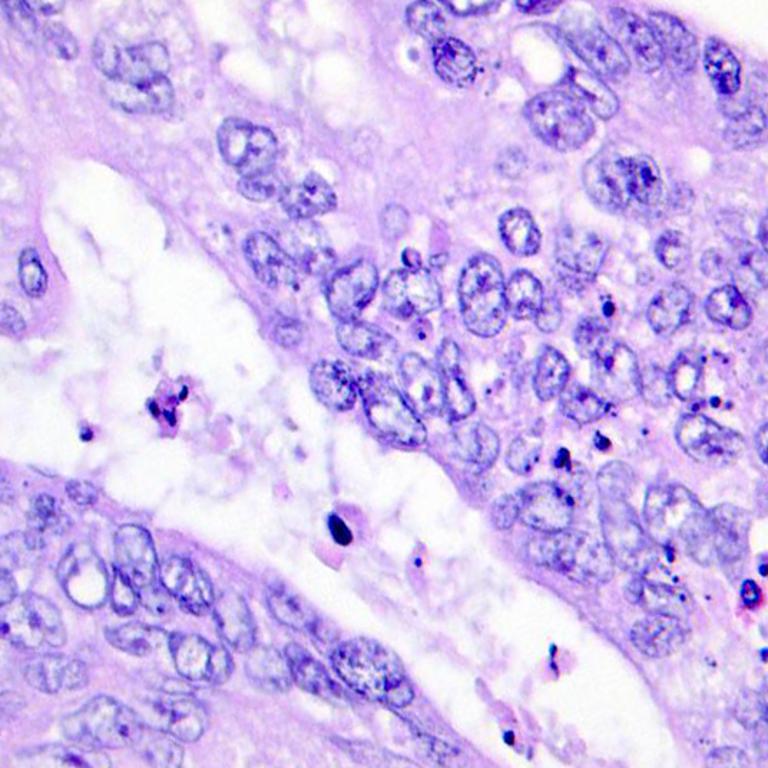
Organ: colon
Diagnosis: adenocarcinomas